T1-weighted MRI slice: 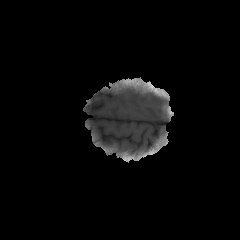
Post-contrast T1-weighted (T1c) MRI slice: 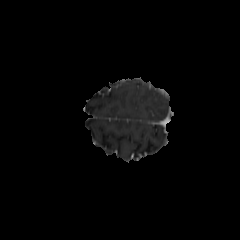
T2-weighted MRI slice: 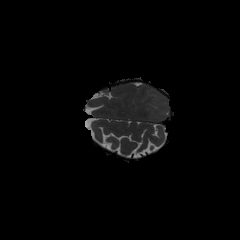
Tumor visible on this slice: yes